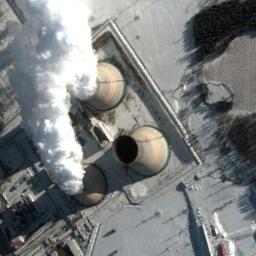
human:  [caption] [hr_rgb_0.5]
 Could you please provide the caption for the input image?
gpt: There are seven thermal power stations here, two of which are thinner and taller than others .

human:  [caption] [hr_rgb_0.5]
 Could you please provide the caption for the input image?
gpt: There is a factory building in a thermal power station  There are three cooling towers and two are steaming .

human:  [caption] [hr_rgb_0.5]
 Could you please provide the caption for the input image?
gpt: Many buildings are near the thermal power station .

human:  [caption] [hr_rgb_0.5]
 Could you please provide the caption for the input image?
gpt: The thermal power station is on the bare land with white mist above .

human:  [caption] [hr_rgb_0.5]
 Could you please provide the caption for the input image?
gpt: There are several chimneys on the thermal power station .